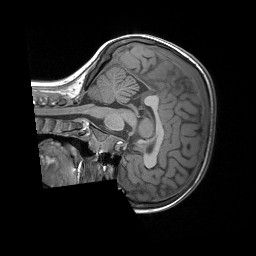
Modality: T1w
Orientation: sagittal
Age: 7
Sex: female
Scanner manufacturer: siemens
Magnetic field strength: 3 T
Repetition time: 1.65 s
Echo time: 0.00203 s